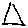
Label: triangle